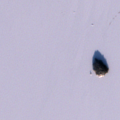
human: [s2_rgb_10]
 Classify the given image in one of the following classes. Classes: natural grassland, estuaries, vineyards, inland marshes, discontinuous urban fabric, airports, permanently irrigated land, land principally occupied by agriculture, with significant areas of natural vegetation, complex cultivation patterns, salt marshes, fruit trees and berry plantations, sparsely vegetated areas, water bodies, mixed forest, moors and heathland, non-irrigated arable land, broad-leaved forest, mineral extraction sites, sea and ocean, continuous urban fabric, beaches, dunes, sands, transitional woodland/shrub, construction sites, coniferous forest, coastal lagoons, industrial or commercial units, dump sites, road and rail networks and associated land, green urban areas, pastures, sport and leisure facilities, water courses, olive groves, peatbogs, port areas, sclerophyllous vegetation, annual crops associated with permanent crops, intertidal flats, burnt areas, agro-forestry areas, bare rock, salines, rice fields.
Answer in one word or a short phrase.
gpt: water bodies